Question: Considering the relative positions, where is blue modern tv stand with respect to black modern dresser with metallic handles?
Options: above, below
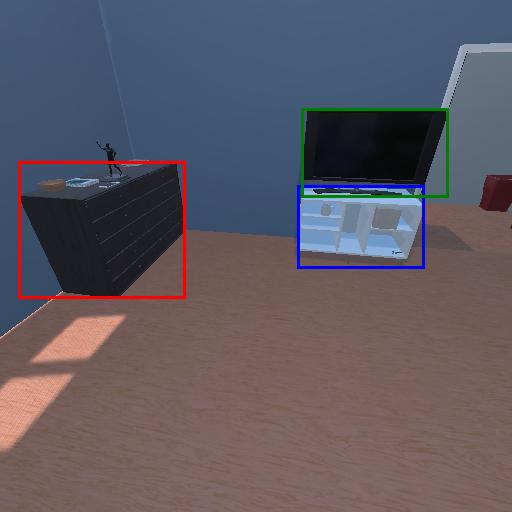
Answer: above